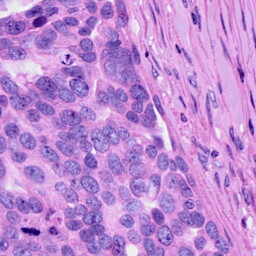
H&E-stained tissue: Ovarian